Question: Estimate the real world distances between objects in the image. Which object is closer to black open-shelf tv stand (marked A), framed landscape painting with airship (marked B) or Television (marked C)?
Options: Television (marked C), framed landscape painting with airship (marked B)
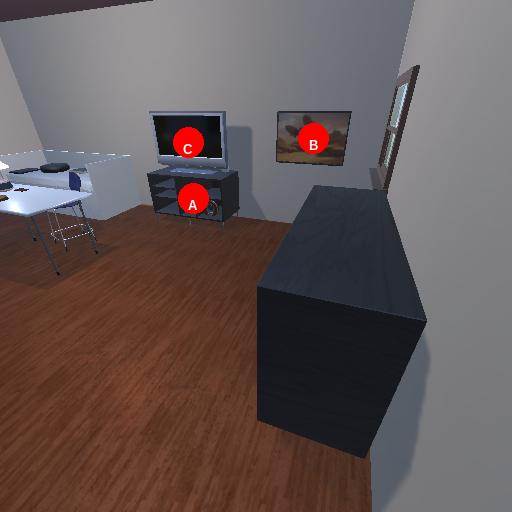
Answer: Television (marked C)